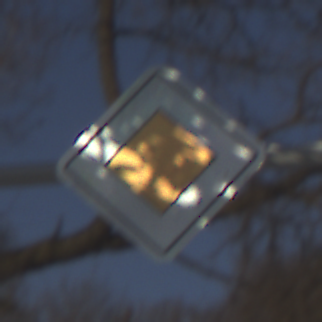
Verkehrszeichen: Vorfahrtsstrasse
Umgebung: Outdoor, Nature
Tageszeit: SunriseSunset
Wetter: Clear
Licht: Natural
Jahreszeit: NotSpecified
Kontrast: HighContrast